Question: I have a system where the user can register students, subjects, and the student grade in each subject, together with the topic and the date. You can search a particular student grades in a particular subject by entering the code of the student, and by selecting the subject from a combobox. If you search it, those things are displayed in the jTable1.
Then, I have a PRINT button. When the user clicks the Print button, the content that is being displayed in the jTable1, goes to a jTable2, the difference between those 2 tables is that the jTable1 displays the name of the student, and the name of the subject, but the jTable2 doesn't. Here is a pic for better understanding:

So, when the user clicked the button to Print the jTable2, I was using this code right here:
'''
MessageFormat header = new MessageFormat("Ficha Pedagogica - "+jComboBox1.getSelectedItem());
MessageFormat footer = new MessageFormat("Pagina {0,number,integer}");
try{
jTable2.print(JTable.PrintMode.NORMAL, header, null);
}
catch(java.awt.print.PrinterException e){
System.out.println("error");
}
'''
The fact is, that I wanted 2 headlines to be printed, but such thing couldn't be achieved using the built-in print function. So, here in Stack Overflow, I found this topic:
<URL>
After I found this, I tried using the code given there. Since I'm a beginner, even with all the comments in the code, I couldn't fully understand it. So, I tried to implement it, but now, when I click the "Print" button, nothing happens. This is my code of the Print button:
'''
private void jButton4ActionPerformed(java.awt.event.ActionEvent evt) {
// TODO add your handling code here:
try{
Class.forName(driver);
con = DriverManager.getConnection(str_conn,usuario,senha);
stmt = con.createStatement();
sql = "select topico, nota, datanota from notas where notas.cod_aluno ="+jTextField1.getText()+" and notas.cod_curso ="+jTextField2.getText()+" order by notas.datanota";
rs = stmt.executeQuery(sql);
if(rs == null){
return;
}
ResultSetMetaData rsmd;
rsmd = rs.getMetaData();
Vector vetColuna = new Vector();
for(int i = 0;i<rsmd.getColumnCount();i++){
vetColuna.add(rsmd.getColumnLabel(i+1));
}
Vector vetLinhas = new Vector();
while(rs.next()){
Vector vetLinha = new Vector();
for(int i = 0;i<rsmd.getColumnCount();i++){
vetLinha.add(rs.getObject(i+1));
}
vetLinhas.add(vetLinha);
jTable2.setModel(new DefaultTableModel(vetLinhas,vetColuna));
}
}catch(ClassNotFoundException ex){
JOptionPane.showMessageDialog(null,"Erro
Nao foi possivel carregar o driver.");
System.out.println("Nao foi possivel carregar o driver");
ex.printStackTrace();
}catch(SQLException ex){
JOptionPane.showMessageDialog(null,"Erro
Certifique-se de que todos os
campos estejam preenchidos corretamente.");
System.out.println("Problema com o SQL");
ex.printStackTrace();
}
/*MessageFormat header = new MessageFormat("Ficha Pedagogica - "+jComboBox1.getSelectedItem());
MessageFormat footer = new MessageFormat("Pagina {0,number,integer}");
try{
jTable2.print(JTable.PrintMode.NORMAL, header, null);
}
catch(java.awt.print.PrinterException e){
System.out.println("gsgd");
}*/
DefaultTableModel dtm = new DefaultTableModel(new String[] { "Column 1" }, 1);
JTable jTable2 = new JTable(dtm) {
@Override
public Printable getPrintable(PrintMode printMode, MessageFormat headerFormat, MessageFormat footerFormat) {
return new TablePrintable(this, printMode, headerFormat, footerFormat);
}
};
}
'''
The code for the "TablePrintable" class is the following:
'''
static class TablePrintable implements Printable {
private final JTable table;
private final JTableHeader header;
private final TableColumnModel colModel;
private final int totalColWidth;
private final JTable.PrintMode printMode;
private final MessageFormat headerFormat;
private final MessageFormat footerFormat;
private int last = -1;
private int row = 0;
private int col = 0;
private final Rectangle clip = new Rectangle(0, 0, 0, 0);
private final Rectangle hclip = new Rectangle(0, 0, 0, 0);
private final Rectangle tempRect = new Rectangle(0, 0, 0, 0);
private static final int H_F_SPACE = 8;
private static final float HEADER_FONT_SIZE = 18.0f;
private static final float FOOTER_FONT_SIZE = 12.0f;
private final Font headerFont;
private final Font footerFont;
public TablePrintable(JTable table, JTable.PrintMode printMode, MessageFormat headerFormat,
MessageFormat footerFormat) {
this.table = table;
header = table.getTableHeader();
colModel = table.getColumnModel();
totalColWidth = colModel.getTotalColumnWidth();
if (header != null) {
// the header clip height can be set once since it's unchanging
hclip.height = header.getHeight();
}
this.printMode = printMode;
this.headerFormat = headerFormat;
this.footerFormat = footerFormat;
// derive the header and footer font from the table's font
headerFont = table.getFont().deriveFont(Font.BOLD, HEADER_FONT_SIZE);
footerFont = table.getFont().deriveFont(Font.PLAIN, FOOTER_FONT_SIZE);
}
@Override
public int print(Graphics graphics, PageFormat pageFormat, int pageIndex) throws PrinterException {
// for easy access to these values
final int imgWidth = (int) pageFormat.getImageableWidth();
final int imgHeight = (int) pageFormat.getImageableHeight();
if (imgWidth <= 0) {
throw new PrinterException("Width of printable area is too small.");
}
// to pass the page number when formatting the header and footer
// text
Object[] pageNumber = new Object[] { Integer.valueOf(pageIndex + 1) };
// fetch the formatted header text, if any
String headerText = null;
if (headerFormat != null) {
headerText = headerFormat.format(pageNumber);
}
// fetch the formatted footer text, if any
String footerText = null;
if (footerFormat != null) {
footerText = footerFormat.format(pageNumber);
}
// to store the bounds of the header and footer text
Rectangle2D hRect = null;
Rectangle2D fRect = null;
// the amount of vertical space needed for the header and footer
// text
int headerTextSpace = 0;
int footerTextSpace = 0;
// the amount of vertical space available for printing the table
int availableSpace = imgHeight;
// if there's header text, find out how much space is needed for it
// and subtract that from the available space
if (headerText != null) {
graphics.setFont(headerFont);
int nbLines = headerText.split("
").length;
hRect = graphics.getFontMetrics().getStringBounds(headerText, graphics);
hRect = new Rectangle2D.Double(hRect.getX(), Math.abs(hRect.getY()), hRect.getWidth(),
hRect.getHeight() * nbLines);
headerTextSpace = (int) Math.ceil(hRect.getHeight() * nbLines);
availableSpace -= headerTextSpace + H_F_SPACE;
}
// if there's footer text, find out how much space is needed for it
// and subtract that from the available space
if (footerText != null) {
graphics.setFont(footerFont);
fRect = graphics.getFontMetrics().getStringBounds(footerText, graphics);
footerTextSpace = (int) Math.ceil(fRect.getHeight());
availableSpace -= footerTextSpace + H_F_SPACE;
}
if (availableSpace <= 0) {
throw new PrinterException("Height of printable area is too small.");
}
// depending on the print mode, we may need a scale factor to
// fit the table's entire width on the page
double sf = 1.0D;
if (printMode == JTable.PrintMode.FIT_WIDTH && totalColWidth > imgWidth) {
// if not, we would have thrown an acception previously
assert imgWidth > 0;
// it must be, according to the if-condition, since imgWidth > 0
assert totalColWidth > 1;
sf = (double) imgWidth / (double) totalColWidth;
}
// dictated by the previous two assertions
assert sf > 0;
// This is in a loop for two reasons:
// First, it allows us to catch up in case we're called starting
// with a non-zero pageIndex. Second, we know that we can be called
// for the same page multiple times. The condition of this while
// loop acts as a check, ensuring that we don't attempt to do the
// calculations again when we are called subsequent times for the
// same page.
while (last < pageIndex) {
// if we are finished all columns in all rows
if (row >= table.getRowCount() && col == 0) {
return NO_SUCH_PAGE;
}
// rather than multiplying every row and column by the scale
// factor
// in findNextClip, just pass a width and height that have
// already
// been divided by it
int scaledWidth = (int) (imgWidth / sf);
int scaledHeight = (int) ((availableSpace - hclip.height) / sf);
// calculate the area of the table to be printed for this page
findNextClip(scaledWidth, scaledHeight);
last++;
}
// create a copy of the graphics so we don't affect the one given to
// us
Graphics2D g2d = (Graphics2D) graphics.create();
// translate into the co-ordinate system of the pageFormat
g2d.translate(pageFormat.getImageableX(), pageFormat.getImageableY());
// to save and store the transform
AffineTransform oldTrans;
// if there's footer text, print it at the bottom of the imageable
// area
if (footerText != null) {
oldTrans = g2d.getTransform();
g2d.translate(0, imgHeight - footerTextSpace);
String[] lines = footerText.split("
");
printText(g2d, lines, fRect, footerFont, imgWidth);
g2d.setTransform(oldTrans);
}
// if there's header text, print it at the top of the imageable area
// and then translate downwards
if (headerText != null) {
String[] lines = headerText.split("
");
printText(g2d, lines, hRect, headerFont, imgWidth);
g2d.translate(0, headerTextSpace + H_F_SPACE);
}
// constrain the table output to the available space
tempRect.x = 0;
tempRect.y = 0;
tempRect.width = imgWidth;
tempRect.height = availableSpace;
g2d.clip(tempRect);
// if we have a scale factor, scale the graphics object to fit
// the entire width
if (sf != 1.0D) {
g2d.scale(sf, sf);
// otherwise, ensure that the current portion of the table is
// centered horizontally
} else {
int diff = (imgWidth - clip.width) / 2;
g2d.translate(diff, 0);
}
// store the old transform and clip for later restoration
oldTrans = g2d.getTransform();
Shape oldClip = g2d.getClip();
// if there's a table header, print the current section and
// then translate downwards
if (header != null) {
hclip.x = clip.x;
hclip.width = clip.width;
g2d.translate(-hclip.x, 0);
g2d.clip(hclip);
header.print(g2d);
// restore the original transform and clip
g2d.setTransform(oldTrans);
g2d.setClip(oldClip);
// translate downwards
g2d.translate(0, hclip.height);
}
// print the current section of the table
g2d.translate(-clip.x, -clip.y);
g2d.clip(clip);
table.print(g2d);
// restore the original transform and clip
g2d.setTransform(oldTrans);
g2d.setClip(oldClip);
// draw a box around the table
g2d.setColor(Color.BLACK);
g2d.drawRect(0, 0, clip.width, hclip.height + clip.height);
// dispose the graphics copy
g2d.dispose();
return PAGE_EXISTS;
}
private void printText(Graphics2D g2d, String[] lines, Rectangle2D rect, Font font, int imgWidth) {
g2d.setColor(Color.BLACK);
g2d.setFont(font);
for (int i = 0; i < lines.length; i++) {
int tx;
// if the text is small enough to fit, center it
if (rect.getWidth() < imgWidth) {
tx = (int) (imgWidth / 2 - g2d.getFontMetrics().getStringBounds(lines[i], g2d).getWidth() / 2);
// otherwise, if the table is LTR, ensure the left side of
// the text shows; the right can be clipped
} else if (table.getComponentOrientation().isLeftToRight()) {
tx = 0;
// otherwise, ensure the right side of the text shows
} else {
tx = -(int) (Math.ceil(rect.getWidth()) - imgWidth);
}
int ty = (int) Math.ceil(Math.abs(rect.getY() + i * rect.getHeight() / lines.length));
g2d.drawString(lines[i], tx, ty);
}
}
private void findNextClip(int pw, int ph) {
final boolean ltr = table.getComponentOrientation().isLeftToRight();
// if we're ready to start a new set of rows
if (col == 0) {
if (ltr) {
// adjust clip to the left of the first column
clip.x = 0;
} else {
// adjust clip to the right of the first column
clip.x = totalColWidth;
}
// adjust clip to the top of the next set of rows
clip.y += clip.height;
// adjust clip width and height to be zero
clip.width = 0;
clip.height = 0;
// fit as many rows as possible, and at least one
int rowCount = table.getRowCount();
int rowHeight = table.getRowHeight(row);
do {
clip.height += rowHeight;
if (++row >= rowCount) {
break;
}
rowHeight = table.getRowHeight(row);
} while (clip.height + rowHeight <= ph);
}
// we can short-circuit for JTable.PrintMode.FIT_WIDTH since
// we'll always fit all columns on the page
if (printMode == JTable.PrintMode.FIT_WIDTH) {
clip.x = 0;
clip.width = totalColWidth;
return;
}
if (ltr) {
// adjust clip to the left of the next set of columns
clip.x += clip.width;
}
// adjust clip width to be zero
clip.width = 0;
// fit as many columns as possible, and at least one
int colCount = table.getColumnCount();
int colWidth = colModel.getColumn(col).getWidth();
do {
clip.width += colWidth;
if (!ltr) {
clip.x -= colWidth;
}
if (++col >= colCount) {
// reset col to 0 to indicate we're finished all columns
col = 0;
break;
}
colWidth = colModel.getColumn(col).getWidth();
} while (clip.width + colWidth <= pw);
}
}
'''
But, like I said, when I click the "print" button, nothing happens. What could be going wrong?
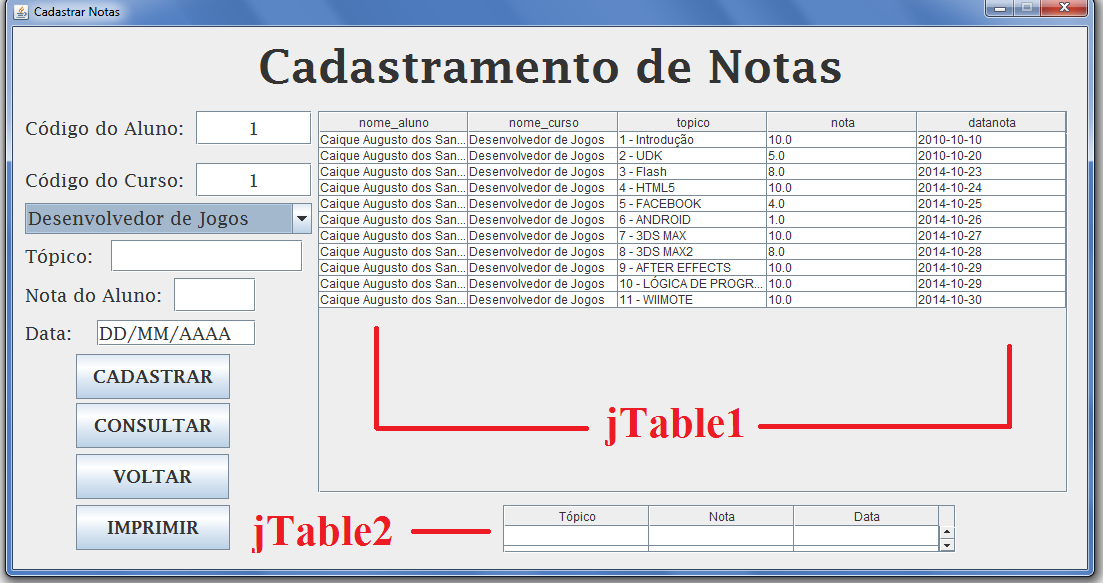
Answer: With your newly modify 'JTable', you should only need to call it's 'print' method.
'''
DefaultTableModel dtm = new DefaultTableModel(new String[] { "Column 1" }, 1);
JTable jTable2 = new JTable(dtm) {
@Override
public Printable getPrintable(PrintMode printMode, MessageFormat headerFormat, MessageFormat footerFormat) {
return new TablePrintable(this, printMode, headerFormat, footerFormat);
}
};
try{
jTable2.print(JTable.PrintMode.NORMAL, header, null);
}
catch(java.awt.print.PrinterException e){
System.out.println("error");
}
'''
Because you've overridden the 'getPrintable' method to return your own implementation, this is what will be used to physically print the table...
The header text needs to be separated by a '
', for example...
'''
MessageFormat header = new MessageFormat("Testing, 01
02
03");
'''
Which can produce...

As near as I can tell, without been able to fully run the code, your print code should look something like...
'''
private void jButton4ActionPerformed(java.awt.event.ActionEvent evt) {
Vector vetColuna = new Vector();
Vector vetLinhas = new Vector();
try {
Class.forName(driver);
con = DriverManager.getConnection(str_conn, usuario, senha);
stmt = con.createStatement();
sql = "select topico, nota, datanota from notas where notas.cod_aluno =" + jTextField1.getText() + " and notas.cod_curso =" + jTextField2.getText() + " order by notas.datanota";
rs = stmt.executeQuery(sql);
if (rs == null) {
return;
}
ResultSetMetaData rsmd;
rsmd = rs.getMetaData();
for (int i = 0; i < rsmd.getColumnCount(); i++) {
vetColuna.add(rsmd.getColumnLabel(i + 1));
}
while (rs.next()) {
Vector vetLinha = new Vector();
for (int i = 0; i < rsmd.getColumnCount(); i++) {
vetLinha.add(rs.getObject(i + 1));
}
vetLinhas.add(vetLinha);
}
} catch (ClassNotFoundException ex) {
JOptionPane.showMessageDialog(null, "Erro
Nao foi possivel carregar o driver.");
System.out.println("Nao foi possivel carregar o driver");
ex.printStackTrace();
} catch (SQLException ex) {
JOptionPane.showMessageDialog(null, "Erro
Certifique-se de que todos os
campos estejam preenchidos corretamente.");
System.out.println("Problema com o SQL");
ex.printStackTrace();
}
MessageFormat header = new MessageFormat("Ficha Pedagogica - " + jComboBox1.getSelectedItem() + "
Nome do Aluno - " + jTextField1.getText());
DefaultTableModel dtm = new DefaultTableModel(vetLinhas, vetColuna);
JTable jTable2 = new JTable(dtm) {
@Override
public Printable getPrintable(PrintMode printMode, MessageFormat headerFormat, MessageFormat footerFormat) {
return new TablePrintable(this, printMode, headerFormat, footerFormat);
}
};
try {
jTable2.setSize(jTable2.getPreferredSize());
JTableHeader tableHeader = jTable2.getTableHeader();
tableHeader.setSize(tableHeader.getPreferredSize());
jTable2.print(JTable.PrintMode.FIT_WIDTH);
} catch (PrinterException ex) {
ex.printStackTrace();
}
}
'''